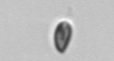
Label: Cryptophyta